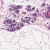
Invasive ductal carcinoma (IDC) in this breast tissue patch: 0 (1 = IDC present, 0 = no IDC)